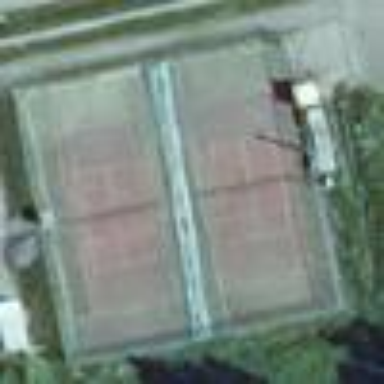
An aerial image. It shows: Tennis court enclosed by fence.